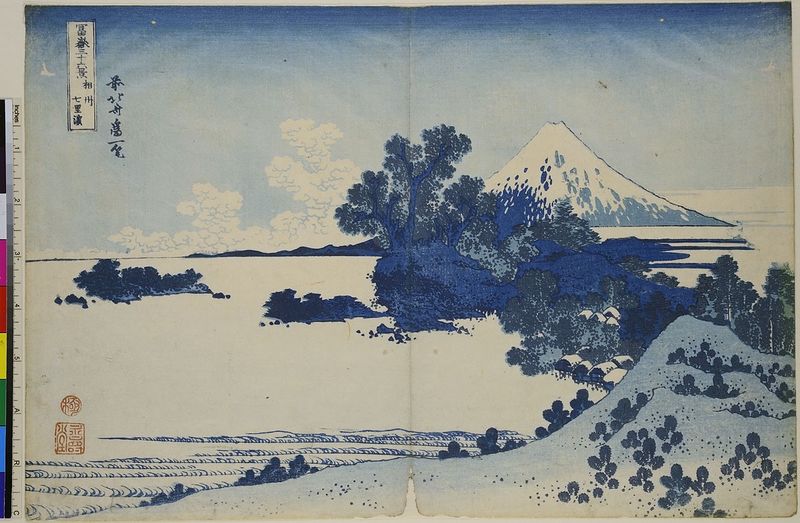
Titel: Der sieben Ri lange Strand von Soshu, Blatt 13 aus der Serie: 36 Ansichten des Fuji
Künstler: Katsushika Hokusai
Standort: Hamburg
Institution: Museum für Kunst und Gewerbe Hamburg
Schlagwörter: baum, wolken, strauch, holzschnitt, strand, berge, gebirge, vulkan, druckgraphik, druckgrafik, kiefer, zeit, farbholzschnitt, edo, fuji, reproduktionen, volcano, druckerzeugnisse, bäume, sträucher, hügellandschaft, volcan